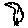
Label: bird